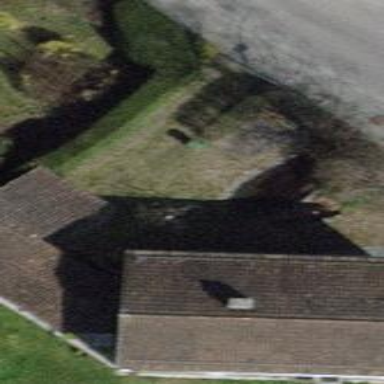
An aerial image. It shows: Detached building.